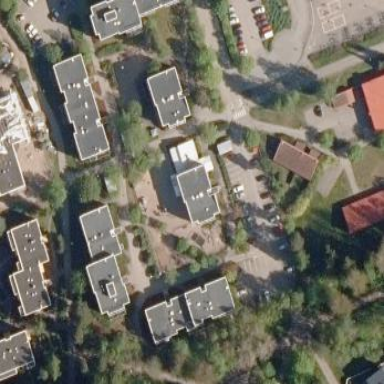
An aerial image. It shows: Kindergarten.